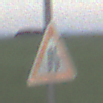
Verkehrszeichen: EinseitigVerengteFahrbahnRechts
Umgebung: Outdoor, Nature
Tageszeit: SunriseSunset
Wetter: PartlyCloudy
Licht: Natural
Jahreszeit: NotSpecified
Kontrast: LowContrast